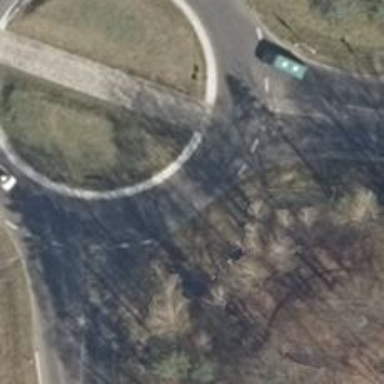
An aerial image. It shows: Primary highway with asphalt surface leading to roundabout.